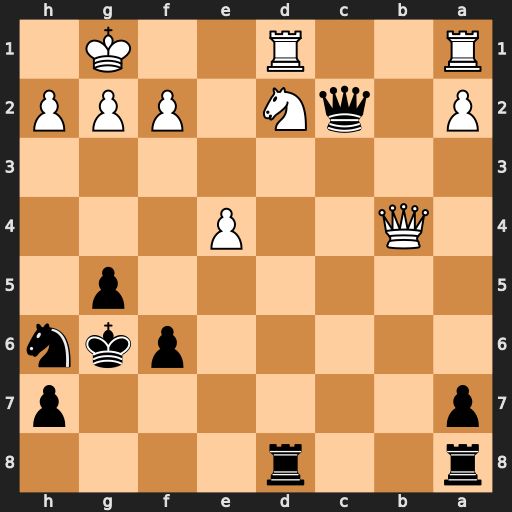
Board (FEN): r2r4/p6p/5pkn/6p1/1Q2P3/8/P1qN1PPP/R2R2K1
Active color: b
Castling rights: -
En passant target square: -
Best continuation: a5 Qb1 Rxd2 Rxd2 Qxd2